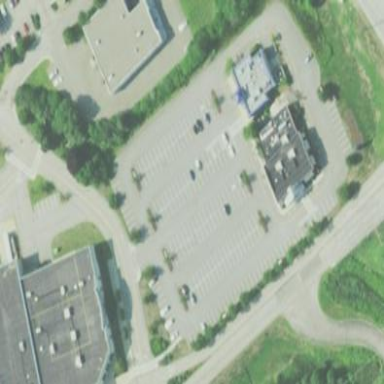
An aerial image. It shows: Retail building housing supermarket.